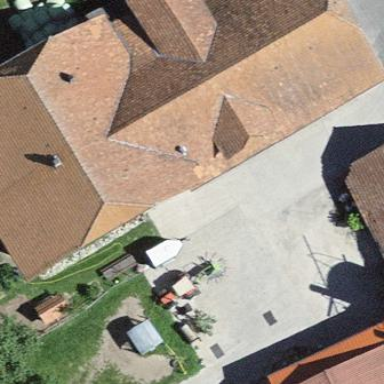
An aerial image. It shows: Farm building.